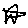
Label: star